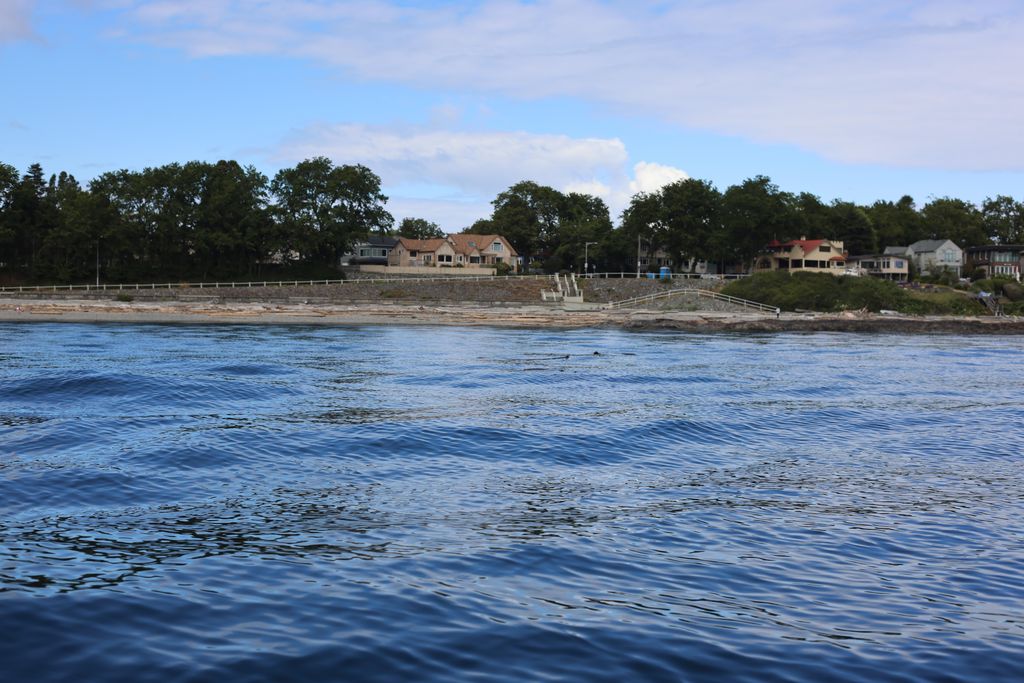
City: victoria